Interaction volume radius: 5 \u00c5
Interaction volume height: 35 \u00c5
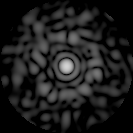
Disorder parameter: 0.8125